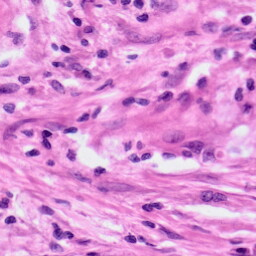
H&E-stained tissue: Lung